Question: I have a doc like the following:

as you can see I have an array entity: {1,3,4}
Now I want to just change 4 to 10 in that array and update it for that I have the following code:
'''
DBCollection coll = db.getCollection("test");
BasicDBObject newDocument = new BasicDBObject();
BasicDBObject searchQuery = new BasicDBObject().append("time", "20141105230000");
coll.update(searchQuery, newDocument);
String[] str = { "1", "3", "10" };
DBObject updateMatchingElem = new BasicDBObject("$set",
new BasicDBObject().append("entity", str));
coll.update(searchQuery, updateMatchingElem);
'''
But this way is not a good way because I kind of remove entity and then insert the whole array again. Is there anyway that I can just change the one element like 4 to 10?
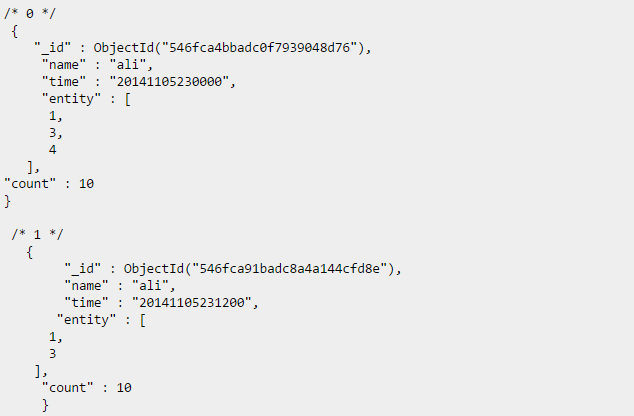
Answer: >
You can do it in the following way, using the <URL> positional operator.
'''
//db.collection.update({"entity":4},{$set:{"entity.$":10}})
DBObject find = new BasicDBObject( "entity", 4);
DBObject set = new BasicDBObject( "entity.$", 10);
DBObject update = new BasicDBObject().append("$set", set);
coll.update(find, update);
'''
Note that you can at most update only one single matching array element, even if there are other matching elements in the array. For instance, if there are two '4s' in the array, only the occurrence of 4 will get updated. This is how the positional operator works.
Whenever you use the positional operator in the update query, the find query contain the field in the 'find' part of the query.